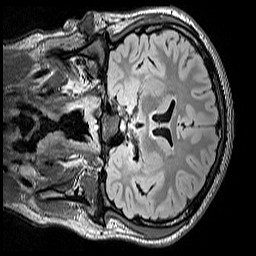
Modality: FLAIR
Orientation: coronal
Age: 12
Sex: male
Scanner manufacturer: siemens
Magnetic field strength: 3 T
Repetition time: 5 s
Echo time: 0.388 s